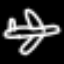
Label: airplane